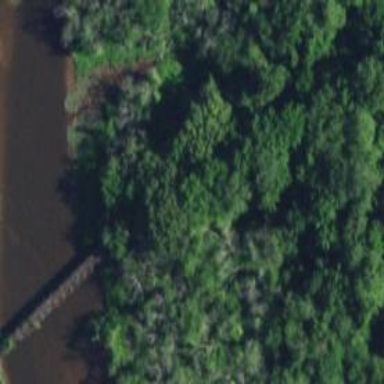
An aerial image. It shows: Disused railway bridge.